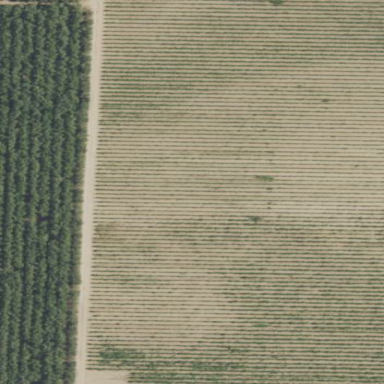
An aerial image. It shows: Beautiful vineyard in the countryside.